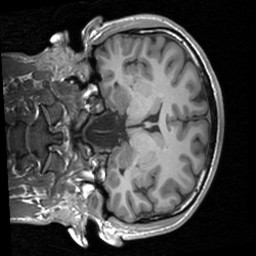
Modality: T1w
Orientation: coronal
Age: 23
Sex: male
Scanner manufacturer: siemens
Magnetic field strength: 3 T
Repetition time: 1.9 s
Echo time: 0.00226 s